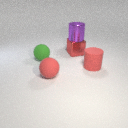
large red metal cube below large purple metal cylinder